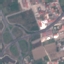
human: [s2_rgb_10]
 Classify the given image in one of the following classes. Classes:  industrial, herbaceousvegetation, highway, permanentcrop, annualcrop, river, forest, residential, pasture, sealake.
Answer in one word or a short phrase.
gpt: Highway